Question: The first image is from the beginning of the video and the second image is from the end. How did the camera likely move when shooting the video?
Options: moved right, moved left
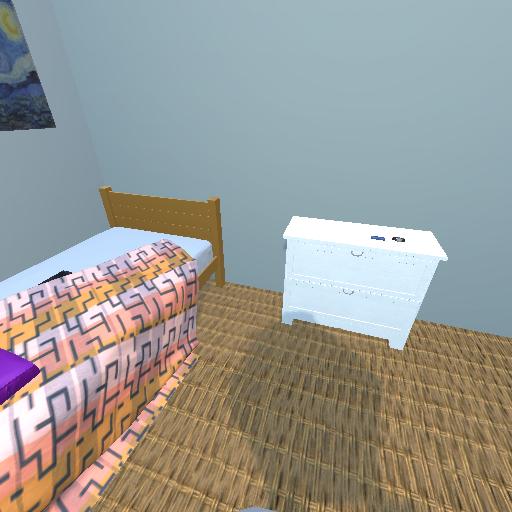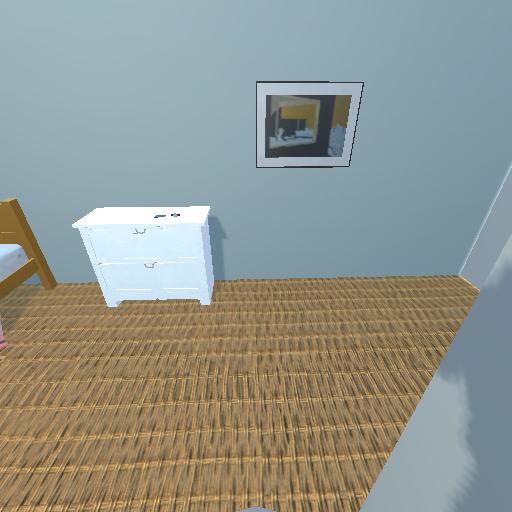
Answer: moved right